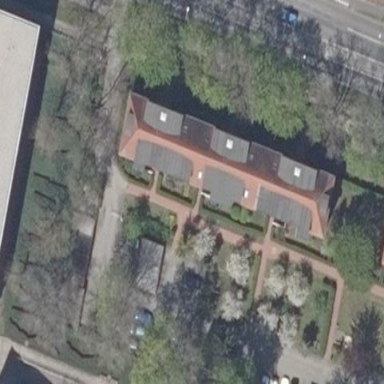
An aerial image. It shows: Hipped roof on apartment building.